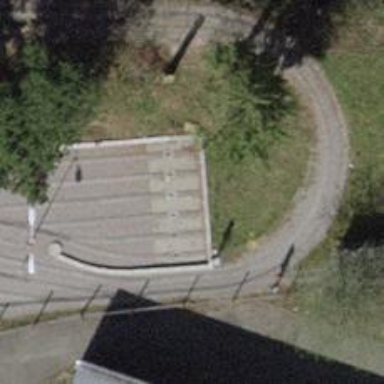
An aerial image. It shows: Miniature railway.